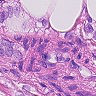
Metastatic tissue present: yes